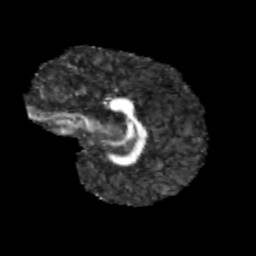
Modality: FA
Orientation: sagittal
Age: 11
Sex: male
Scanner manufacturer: siemens
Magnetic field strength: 3 T
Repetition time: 3.8 s
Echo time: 0.07 s